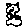
Label: cat